Question: I am relatively new to android development and don't have a very strong understanding of design guidelines and right layout techniques, yet. I'm working with a screen that needs to look like the following:

The code I am using currently is a mix of several linear layout blocks and I understand that this is not the right way of going about achieving such a layout.
'''
<LinearLayout xmlns:android="http://schemas.android.com/apk/res/android"
xmlns:tools="http://schemas.android.com/tools"
android:layout_width="match_parent"
android:layout_height="match_parent"
android:paddingBottom="@dimen/activity_vertical_margin"
android:paddingLeft="@dimen/activity_horizontal_margin"
android:paddingRight="@dimen/activity_horizontal_margin"
android:paddingTop="@dimen/activity_vertical_margin"
tools:context="com.example.culami.WelcomePageActivity"
android:orientation="vertical" >
<TextView
android:layout_width="wrap_content"
android:layout_height="0dp"
android:layout_weight="1"
android:text="@string/welcome_msg"
android:layout_gravity="center"
android:textSize="50sp" />
<LinearLayout
android:layout_width="match_parent"
android:layout_height="0dp"
android:layout_weight="2"
android:orientation="horizontal"
android:layout_marginTop="15dp" >
<LinearLayout
android:layout_width="0dp"
android:layout_weight="1"
android:layout_height="wrap_content"
android:orientation="vertical" >
<ImageView
android:id="@+id/userIcon1"
android:layout_width="wrap_content"
android:layout_height="wrap_content"
android:padding="3dp"
android:src="@drawable/user1"
android:contentDescription="@string/userProfileMSG"
android:layout_gravity="center"
android:onClick="" />
<TextView
android:id="@+id/nameUser1"
android:layout_width="wrap_content"
android:layout_height="wrap_content"
android:layout_marginTop="5dp"
android:text="@string/nameUser1"
android:layout_gravity="center"
android:textSize="24sp" />
</LinearLayout>
<LinearLayout
android:layout_width="0dp"
android:layout_weight="1"
android:layout_height="wrap_content"
android:orientation="vertical" >
<ImageView
android:id="@+id/userIcon2"
android:layout_width="wrap_content"
android:layout_height="wrap_content"
android:padding="3dp"
android:src="@drawable/user2"
android:contentDescription="@string/userProfileMSG"
android:layout_gravity="center"
android:onClick="" />
<TextView
android:id="@+id/nameUser2"
android:layout_width="wrap_content"
android:layout_height="wrap_content"
android:layout_marginTop="5dp"
android:text="@string/nameUser2"
android:layout_gravity="center"
android:textSize="24sp" />
</LinearLayout>
<LinearLayout
android:layout_width="0dp"
android:layout_weight="1"
android:layout_height="wrap_content"
android:orientation="vertical" >
<ImageView
android:id="@+id/userIcon3"
android:layout_width="wrap_content"
android:layout_height="wrap_content"
android:padding="3dp"
android:src="@drawable/user3"
android:contentDescription="@string/userProfileMSG"
android:layout_gravity="center"
android:onClick="" />
<TextView
android:id="@+id/nameUser3"
android:layout_width="wrap_content"
android:layout_height="wrap_content"
android:layout_marginTop="5dp"
android:text="@string/nameUser3"
android:layout_gravity="center"
android:textSize="24sp" />
</LinearLayout>
</LinearLayout>
<LinearLayout
android:layout_width="match_parent"
android:layout_height="0dp"
android:layout_weight="2"
android:orientation="horizontal" >
<LinearLayout
android:layout_width="0dp"
android:layout_weight="1"
android:layout_height="wrap_content"
android:orientation="vertical" >
<ImageView
android:id="@+id/userIcon4"
android:layout_width="wrap_content"
android:layout_height="wrap_content"
android:padding="3dp"
android:src="@drawable/user4"
android:contentDescription="@string/userProfileMSG"
android:layout_gravity="center"
android:onClick="" />
<TextView
android:id="@+id/nameUser4"
android:layout_width="wrap_content"
android:layout_height="wrap_content"
android:layout_marginTop="5dp"
android:text="@string/nameUser4"
android:layout_gravity="center"
android:textSize="24sp" />
</LinearLayout>
<LinearLayout
android:layout_width="0dp"
android:layout_weight="1"
android:layout_height="wrap_content"
android:orientation="vertical" >
<ImageView
android:id="@+id/addUserIcon"
android:layout_width="wrap_content"
android:layout_height="wrap_content"
android:padding="3dp"
android:src="@drawable/adduser"
android:contentDescription="@string/userProfileMSG"
android:layout_gravity="center"
android:onClick="" />
<TextView
android:id="@+id/addUserText"
android:layout_width="wrap_content"
android:layout_height="wrap_content"
android:layout_marginTop="5dp"
android:text="@string/addUser"
android:layout_gravity="center"
android:textSize="24sp" />
</LinearLayout>
<LinearLayout
android:layout_width="0dp"
android:layout_weight="1"
android:layout_height="wrap_content"
android:orientation="vertical" >
</LinearLayout>
</LinearLayout>
<Button
android:layout_width="match_parent"
android:layout_height="0dp"
android:layout_weight="1"
android:layout_marginTop="35dp"
android:layout_marginBottom="10dp"
android:text="@string/buttonSubmit"
android:textSize="30sp"
android:textColor="#ffffff"
android:textStyle="bold"
android:padding="5dp"
android:background="@drawable/login_button_selector"
android:layout_gravity="center" />
<LinearLayout
android:layout_width="match_parent"
android:layout_weight="0.3"
android:layout_height="wrap_content"
android:orientation="vertical" >
</LinearLayout>
</LinearLayout>
'''
Can someone please guide me with the right approach for dealing with such layouts and also, provide me with some design guidelines I may have violated here. Thanks!
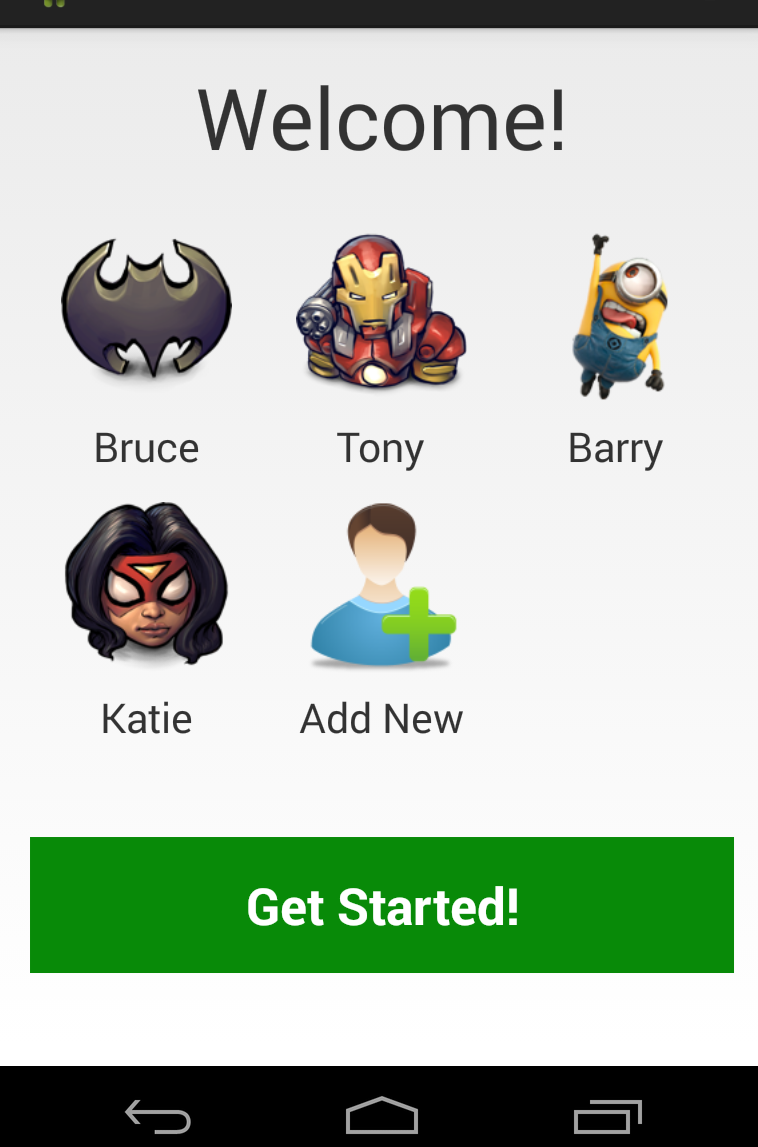
Answer:

'''
<TextView
android:layout_width="match_parent"
android:layout_height="wrap_content"
android:text="Welcome!"
android:textSize="50dp"
android:gravity="center_horizontal"
android:id="@+id/welcome"/>
<LinearLayout
android:layout_marginTop="30dp"
android:layout_below="@+id/welcome"
android:id="@+id/ll1"
android:layout_width="match_parent"
android:layout_height="wrap_content"
android:orientation="horizontal">
<LinearLayout
android:layout_width="0dp"
android:layout_weight="0.33"
android:layout_height="wrap_content"
android:orientation="vertical">
<ImageView
android:src="@drawable/com_facebook_button_blue_normal"
android:layout_width="match_parent"
android:scaleType="fitXY"
android:layout_height="100dp"
android:layout_weight="0.33"
android:id="@+id/im1"/>
<TextView
android:layout_width="match_parent"
android:layout_height="wrap_content"
android:text="1234"
android:layout_marginTop="10dp"
android:gravity="center_horizontal"
android:textSize="20dp"/>
</LinearLayout>
<LinearLayout
android:layout_width="0dp"
android:layout_weight="0.33"
android:layout_height="wrap_content"
android:orientation="vertical">
<ImageView
android:src="@drawable/com_facebook_button_blue_normal"
android:layout_width="match_parent"
android:scaleType="fitXY"
android:layout_height="100dp"
android:layout_weight="0.33"
android:id="@+id/im1"/>
<TextView
android:layout_width="match_parent"
android:layout_height="wrap_content"
android:text="1234"
android:layout_marginTop="10dp"
android:gravity="center_horizontal"
android:textSize="20dp"/>
</LinearLayout>
<LinearLayout
android:layout_width="0dp"
android:layout_weight="0.33"
android:layout_height="wrap_content"
android:orientation="vertical">
<ImageView
android:src="@drawable/com_facebook_button_blue_normal"
android:layout_width="match_parent"
android:scaleType="fitXY"
android:layout_height="100dp"
android:layout_weight="0.33"
android:id="@+id/im1"/>
<TextView
android:layout_width="match_parent"
android:layout_height="wrap_content"
android:text="1234"
android:layout_marginTop="10dp"
android:gravity="center_horizontal"
android:textSize="20dp"/>
</LinearLayout>
</LinearLayout>
<LinearLayout
android:layout_marginTop="15dp"
android:layout_below="@+id/ll1"
android:id="@+id/ll2"
android:layout_width="match_parent"
android:orientation="horizontal"
android:layout_height="wrap_content">
<LinearLayout
android:layout_width="0dp"
android:layout_weight="0.33"
android:layout_height="wrap_content"
android:orientation="vertical">
<ImageView
android:src="@drawable/com_facebook_button_blue_normal"
android:layout_width="match_parent"
android:scaleType="fitXY"
android:layout_height="100dp"
android:layout_weight="0.33"
android:id="@+id/im1"/>
<TextView
android:layout_width="match_parent"
android:layout_height="wrap_content"
android:text="1234"
android:layout_marginTop="10dp"
android:gravity="center_horizontal"
android:textSize="20dp"/>
</LinearLayout>
<LinearLayout
android:layout_width="0dp"
android:layout_weight="0.33"
android:layout_height="wrap_content"
android:orientation="vertical">
<ImageView
android:src="@drawable/com_facebook_button_blue_normal"
android:layout_width="match_parent"
android:scaleType="fitXY"
android:layout_height="100dp"
android:layout_weight="0.33"
android:id="@+id/im1"/>
<TextView
android:layout_width="match_parent"
android:layout_height="wrap_content"
android:text="1234"
android:layout_marginTop="10dp"
android:gravity="center_horizontal"
android:textSize="20dp"/>
</LinearLayout>
<LinearLayout
android:layout_width="0dp"
android:layout_weight="0.33"
android:layout_height="wrap_content"
android:orientation="vertical">
<ImageView
android:layout_width="match_parent"
android:scaleType="fitXY"
android:layout_height="100dp"
android:layout_weight="0.33"/>
<TextView
android:layout_width="match_parent"
android:layout_height="wrap_content"
android:layout_marginTop="10dp"
android:gravity="center_horizontal"
android:textSize="20dp"/>
</LinearLayout>
</LinearLayout>
<Button
android:layout_width="match_parent"
android:layout_height="wrap_content"
android:id="@+id/button"
style="@android:style/Widget.Holo.Button.Borderless"
android:text="Get Started"
android:textSize="40dp"
android:textColor="@color/black"
android:padding="15dp"
android:background="#4caf50"
android:layout_alignParentBottom="true"/>
</RelativeLayout>
'''
Explanation - Relative layout as parent view (for flexicbility in arranging widgets).
TextView with id "welcome" for the top text. (u can customize it u way with gravity and textsize and all that).
LinearLayout -
1) it has horizontal orientation. That is, widgets will be arranged horizantally.
2) it is below first text view :
'''
android:layout_below="@+id/welcome"
'''
3) it has 3 imageviews (horizontally placed as stated above). Loo at their widths, its 0dps. Because I have used layout_weight instead. Weight for each is 0.33 i.e. it will occuoy 33% of whatever is available for it horizontally. If u want 4 images, u can use weight as 0.25 for each.
Then we have another linear layout, again to have images as in the above one. it is placed below ll1.
Finally, we have a button (u can either align it below ll2 or at the parent bottom